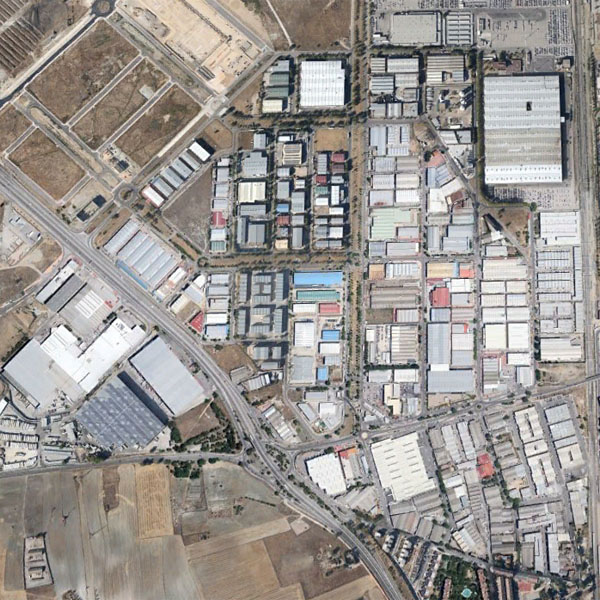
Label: Industrial